Interaction volume radius: 10 \u00c5
Interaction volume height: 15 \u00c5
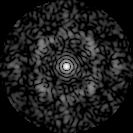
Disorder parameter: 0.7067